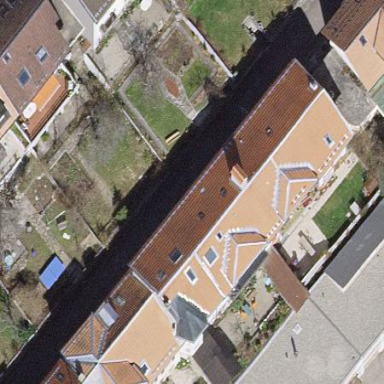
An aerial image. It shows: Semi-detached house.